Aerial crown-view tile of a tropical tree (Barro Colorado Island, Panama), acquired 20250616:
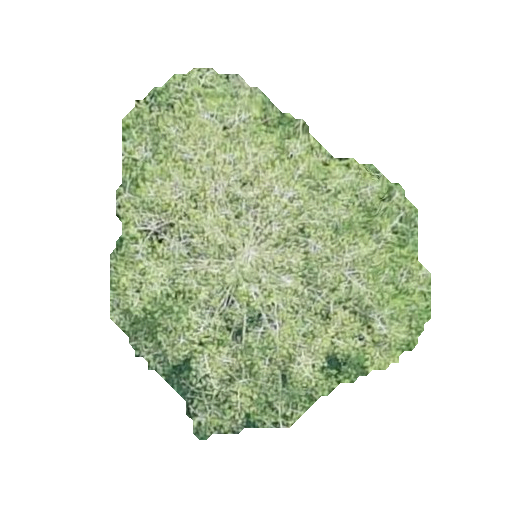
Species: Virola surinamensis
GBIF accepted scientific name: Virola surinamensis
Crown area: 120.498 m²